Question: I want a jQuery 3 months calendar to be shown on the page. User will select some date and click on a button to view the schedules.
I tried with below jQuery code
'''
<input type="text" id="dp-text-box" />
$("#dp-text-box").datepicker({
numberOfMonths: 3,
dateFormat:'yy/mm/dd'
});
'''
However it will show the textbox and user has to click to open datepicker.
But in my case i should show the datepicker default and allow the user to navigate.
Please find the attached image that i need.
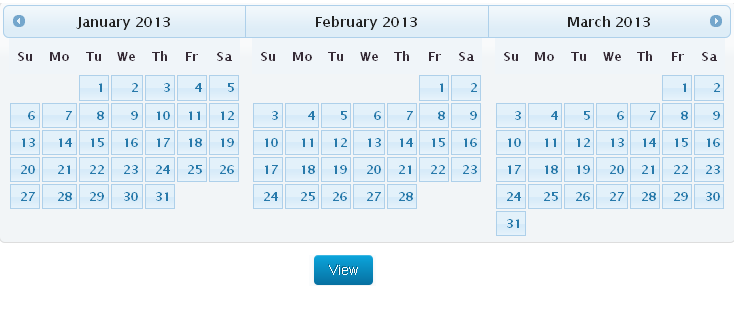
Answer: From the manual,
> Display the datepicker embedded in the page instead of in an overlay. Simply call .datepicker() on a div instead of an input
HTML
'''
<div id="datepicker"></div>
'''
jQuery
'''
$( "#datepicker" ).datepicker({
numberOfMonths: 3,
onSelect : function( selDate, instance){
alert(selDate);
}
});
'''
Note: 'onSelect' bit not tested, but should work.